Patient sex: F
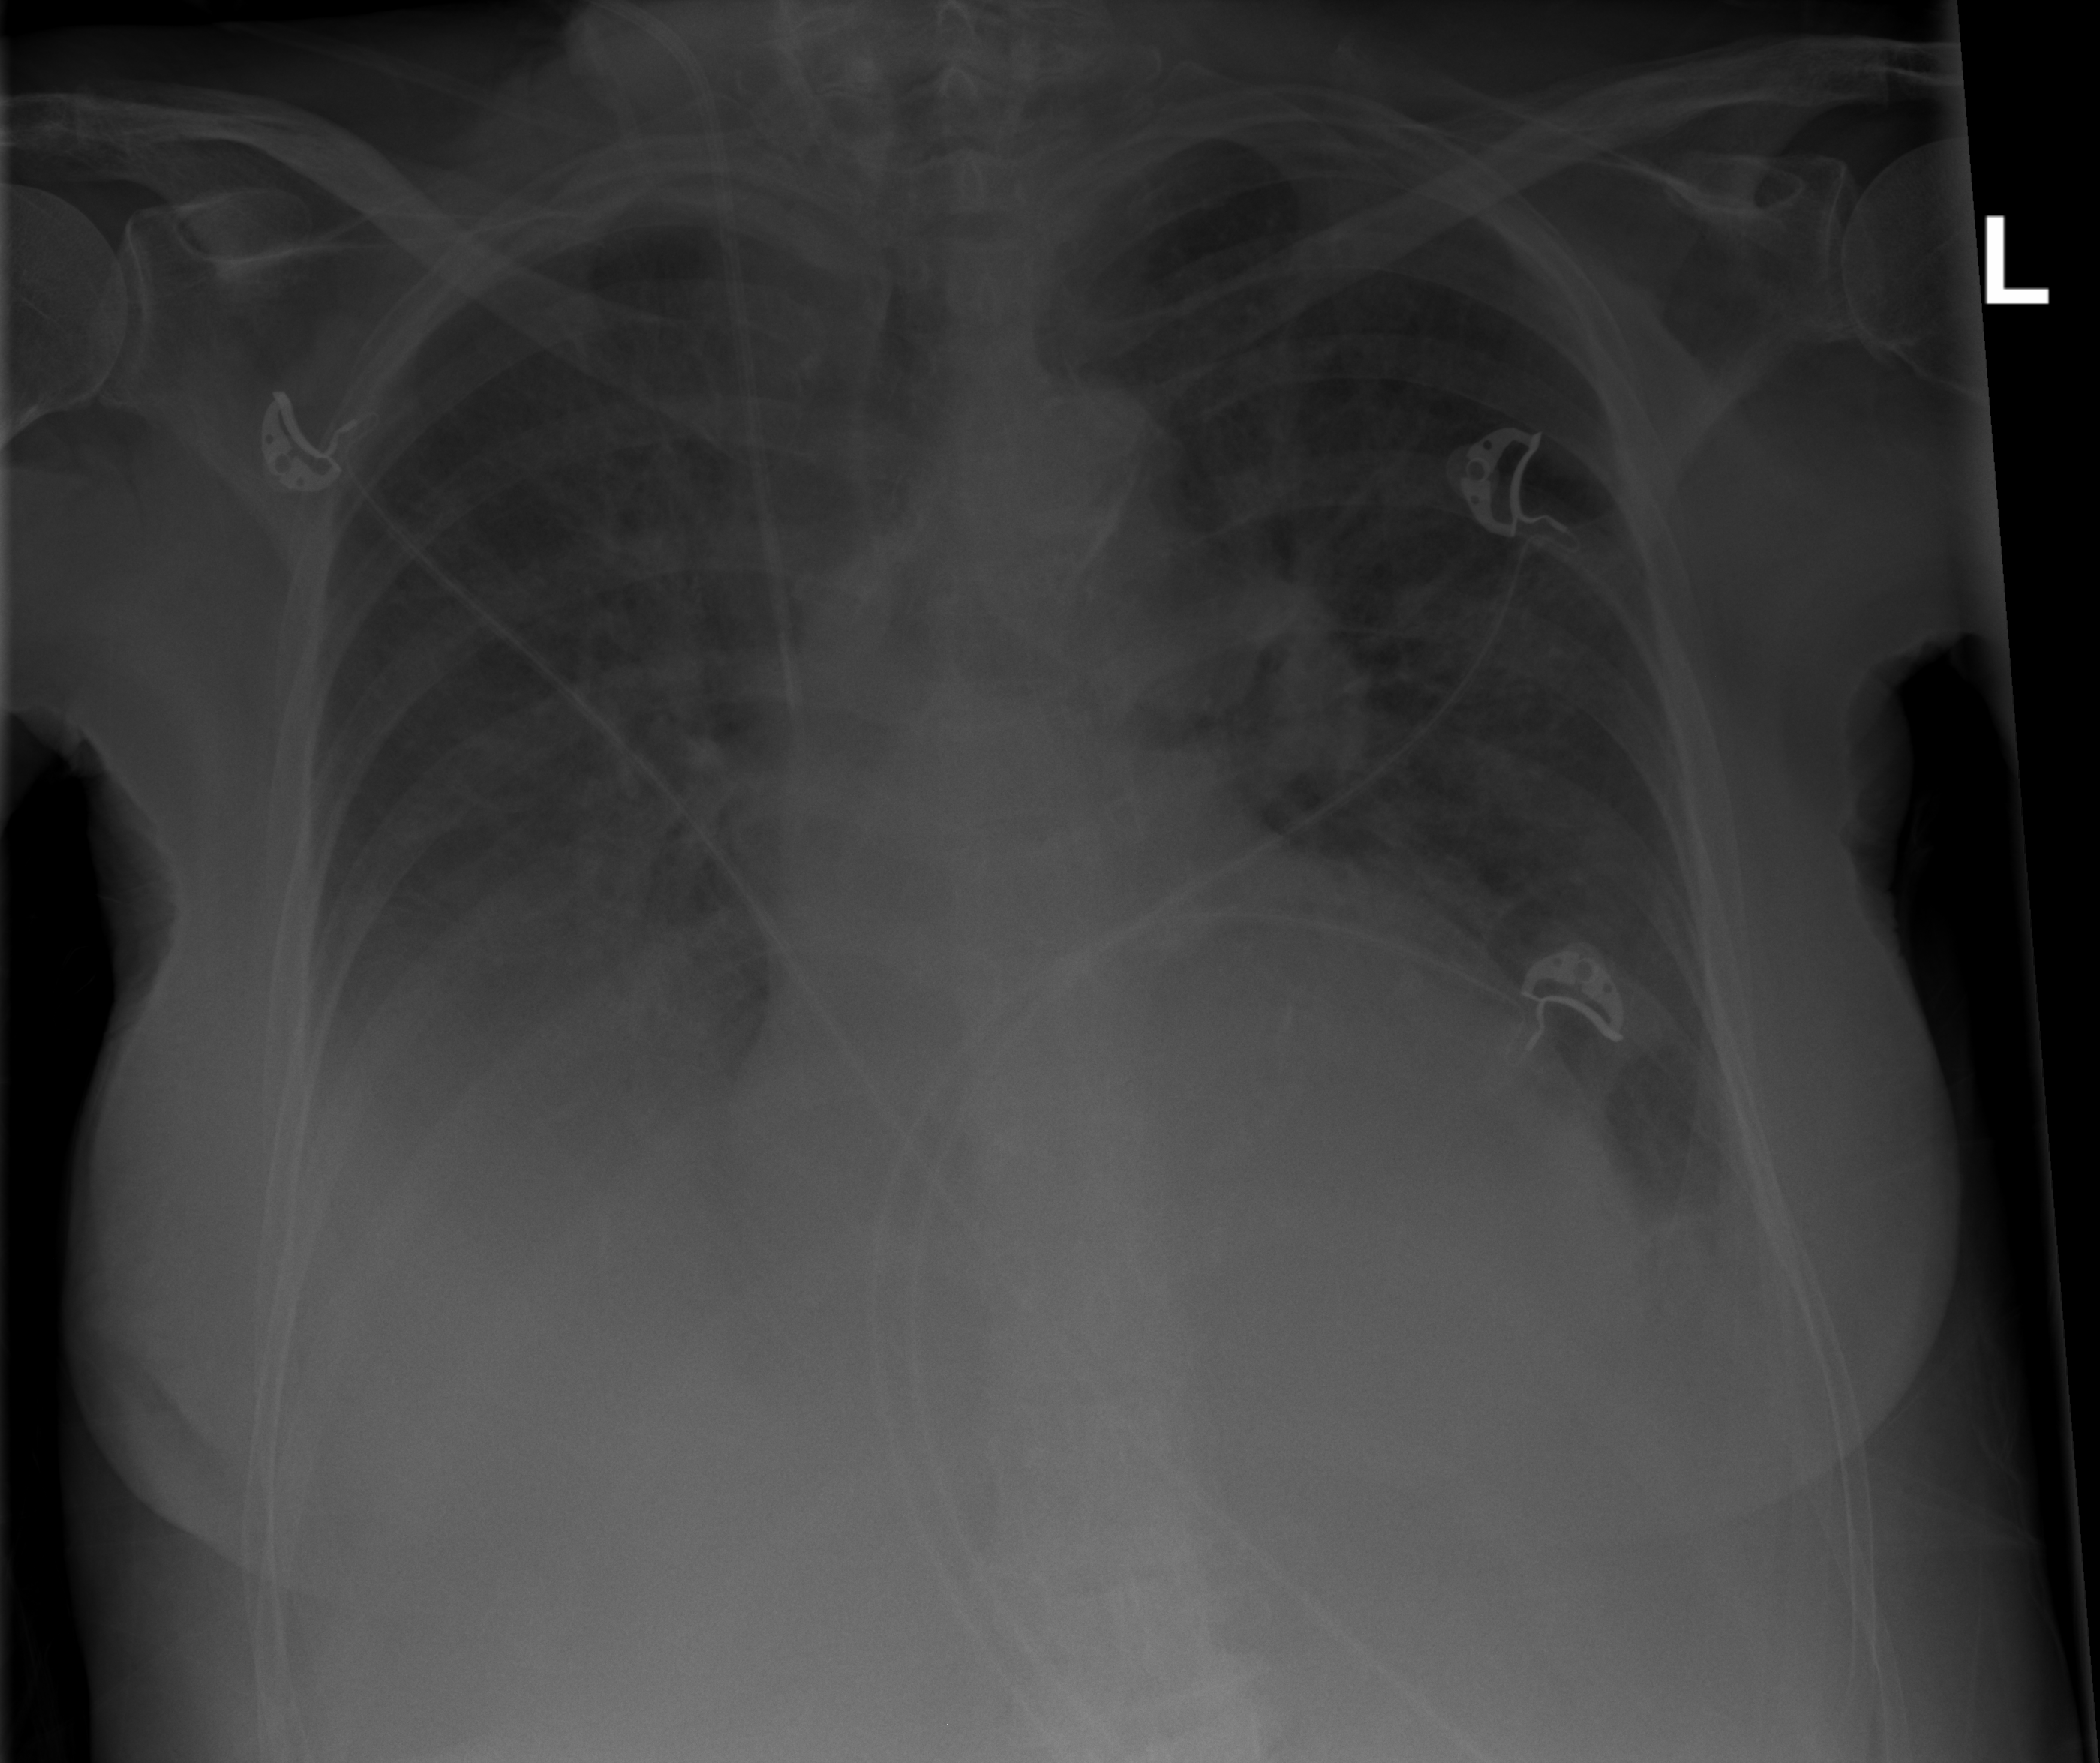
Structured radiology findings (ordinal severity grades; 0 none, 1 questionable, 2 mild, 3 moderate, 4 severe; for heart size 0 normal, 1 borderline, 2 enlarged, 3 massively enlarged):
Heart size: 0
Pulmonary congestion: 2
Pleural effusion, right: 3
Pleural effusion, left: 2
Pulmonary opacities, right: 2
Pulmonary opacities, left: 2
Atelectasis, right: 2
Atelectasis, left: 2